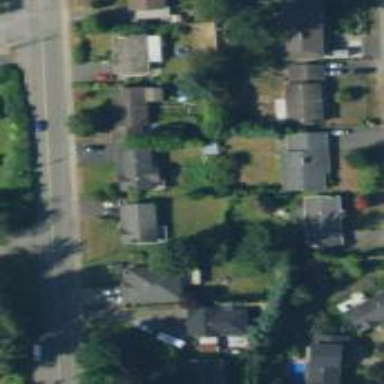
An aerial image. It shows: Detached building.